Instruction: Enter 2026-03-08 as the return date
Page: home
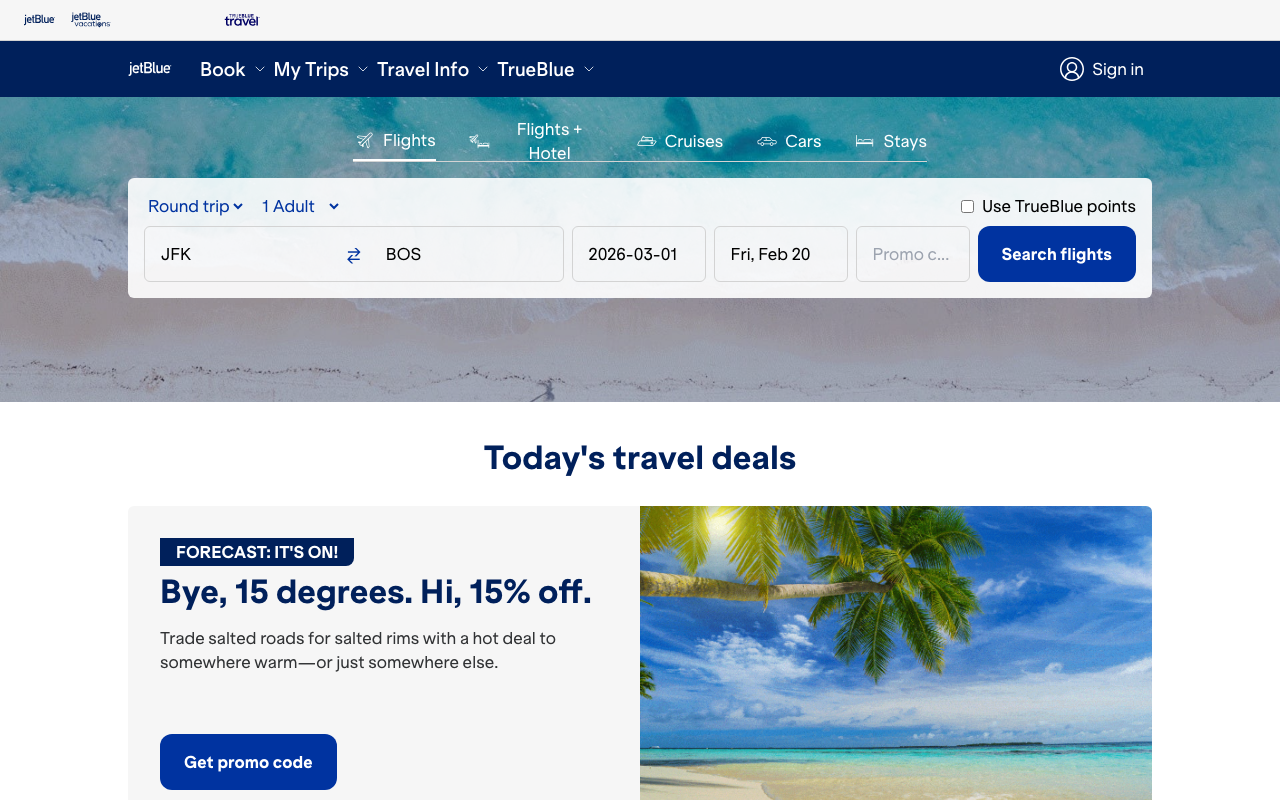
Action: type